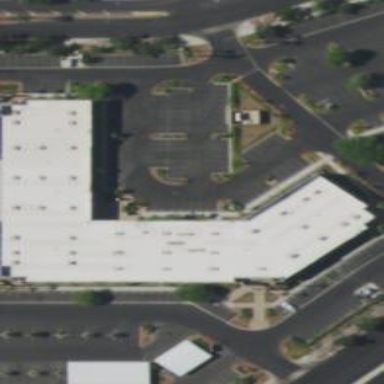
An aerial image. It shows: Commercial building.